Question: I'm trying to remove some li lines of html.
This is the html:

This is the jquery I'm trying to use:
'''
$("li").remove(":contains('undefined')");
'''
Thanks for the help!
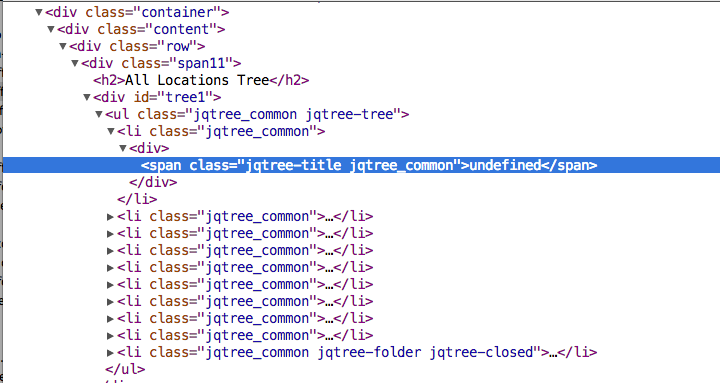
Answer: Try:
'''
$("li span:contains('undefined')").remove();
'''
It works in my head :)
---
This will remove the LI:
'''
$("li span:contains('undefined')").parent().parent().remove();
'''